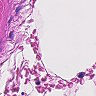
Metastatic tissue present: no